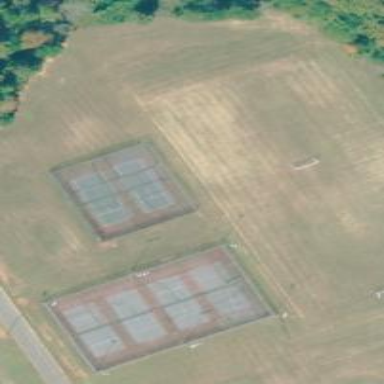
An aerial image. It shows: Tennis court on the leisure land pitch.